Group 1:
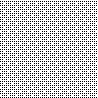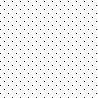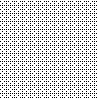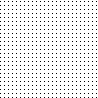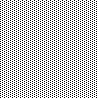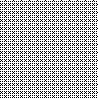
Group 2:
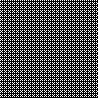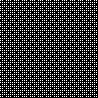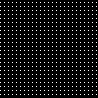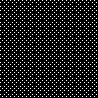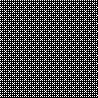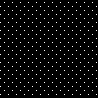
Rule separating the two groups: Light-colored texture vs. dark-colored texture.
Concepts: light_dark, texture, texture_area
Comments: More white than black vs. more black than white.
Author: Harry E. Foundalis